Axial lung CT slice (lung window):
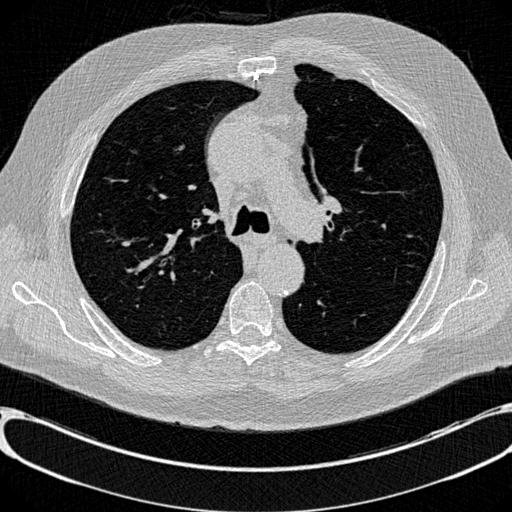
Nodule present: no